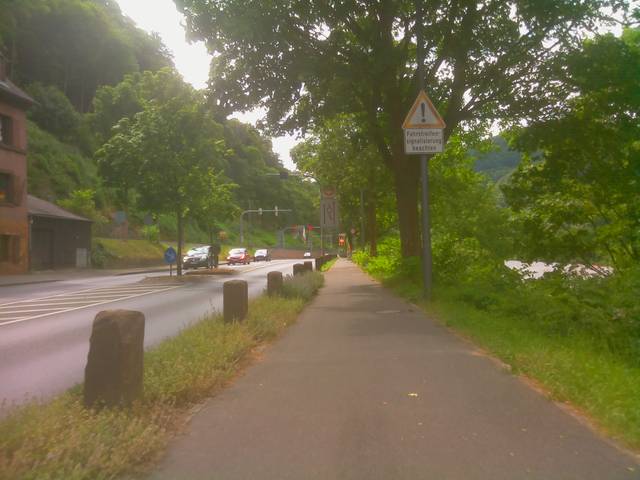
Region: Germany
Coordinates: 49.416, 8.741